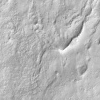
Atmospheric dust classification: not_dusty